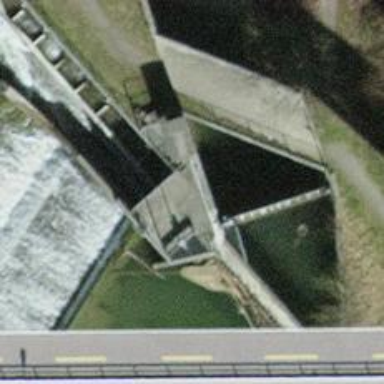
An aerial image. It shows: Dam across waterway.